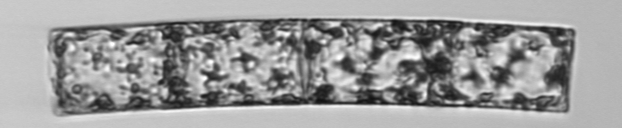
Label: Guinardia_flaccida